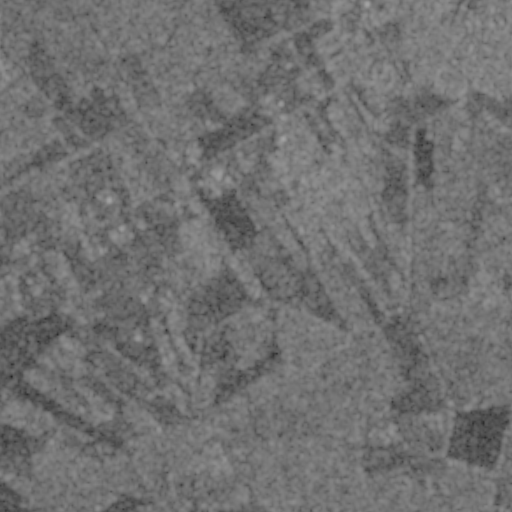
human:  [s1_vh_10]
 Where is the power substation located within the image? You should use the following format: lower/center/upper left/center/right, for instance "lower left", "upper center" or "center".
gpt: The power substation is located in the lower center of the image.
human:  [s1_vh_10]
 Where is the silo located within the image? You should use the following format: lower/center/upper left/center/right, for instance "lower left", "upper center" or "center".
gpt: The silo is located in the upper center of the image.
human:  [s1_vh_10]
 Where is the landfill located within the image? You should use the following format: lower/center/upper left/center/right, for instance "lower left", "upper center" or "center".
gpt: There is no landfill in the image.

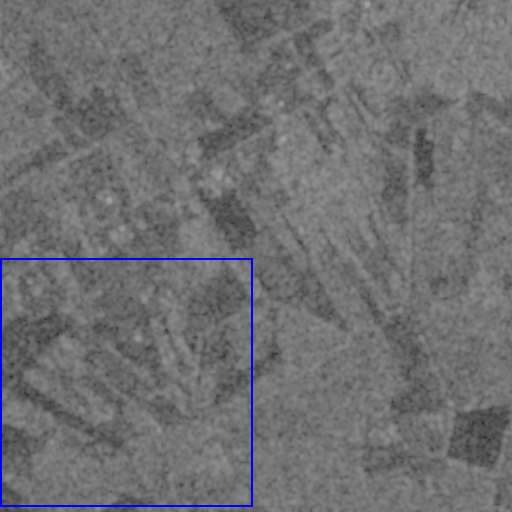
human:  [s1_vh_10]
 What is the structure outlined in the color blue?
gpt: The structure outlined in blue is a crop field.
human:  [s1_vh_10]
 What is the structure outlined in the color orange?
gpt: There is no orange outline.